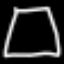
Label: square